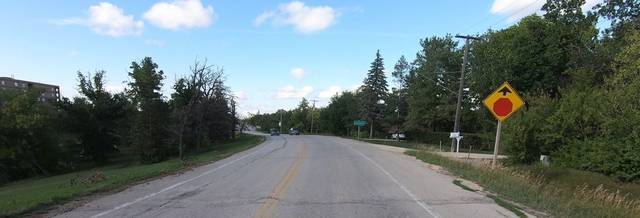
Region: Canada
Coordinates: 50.082, -96.933